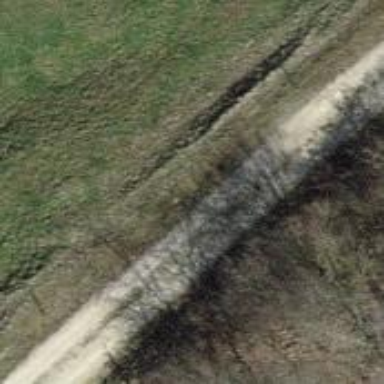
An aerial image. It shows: Gravel track with grade 2 tracktype.